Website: crate-barrel
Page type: customer-info-address
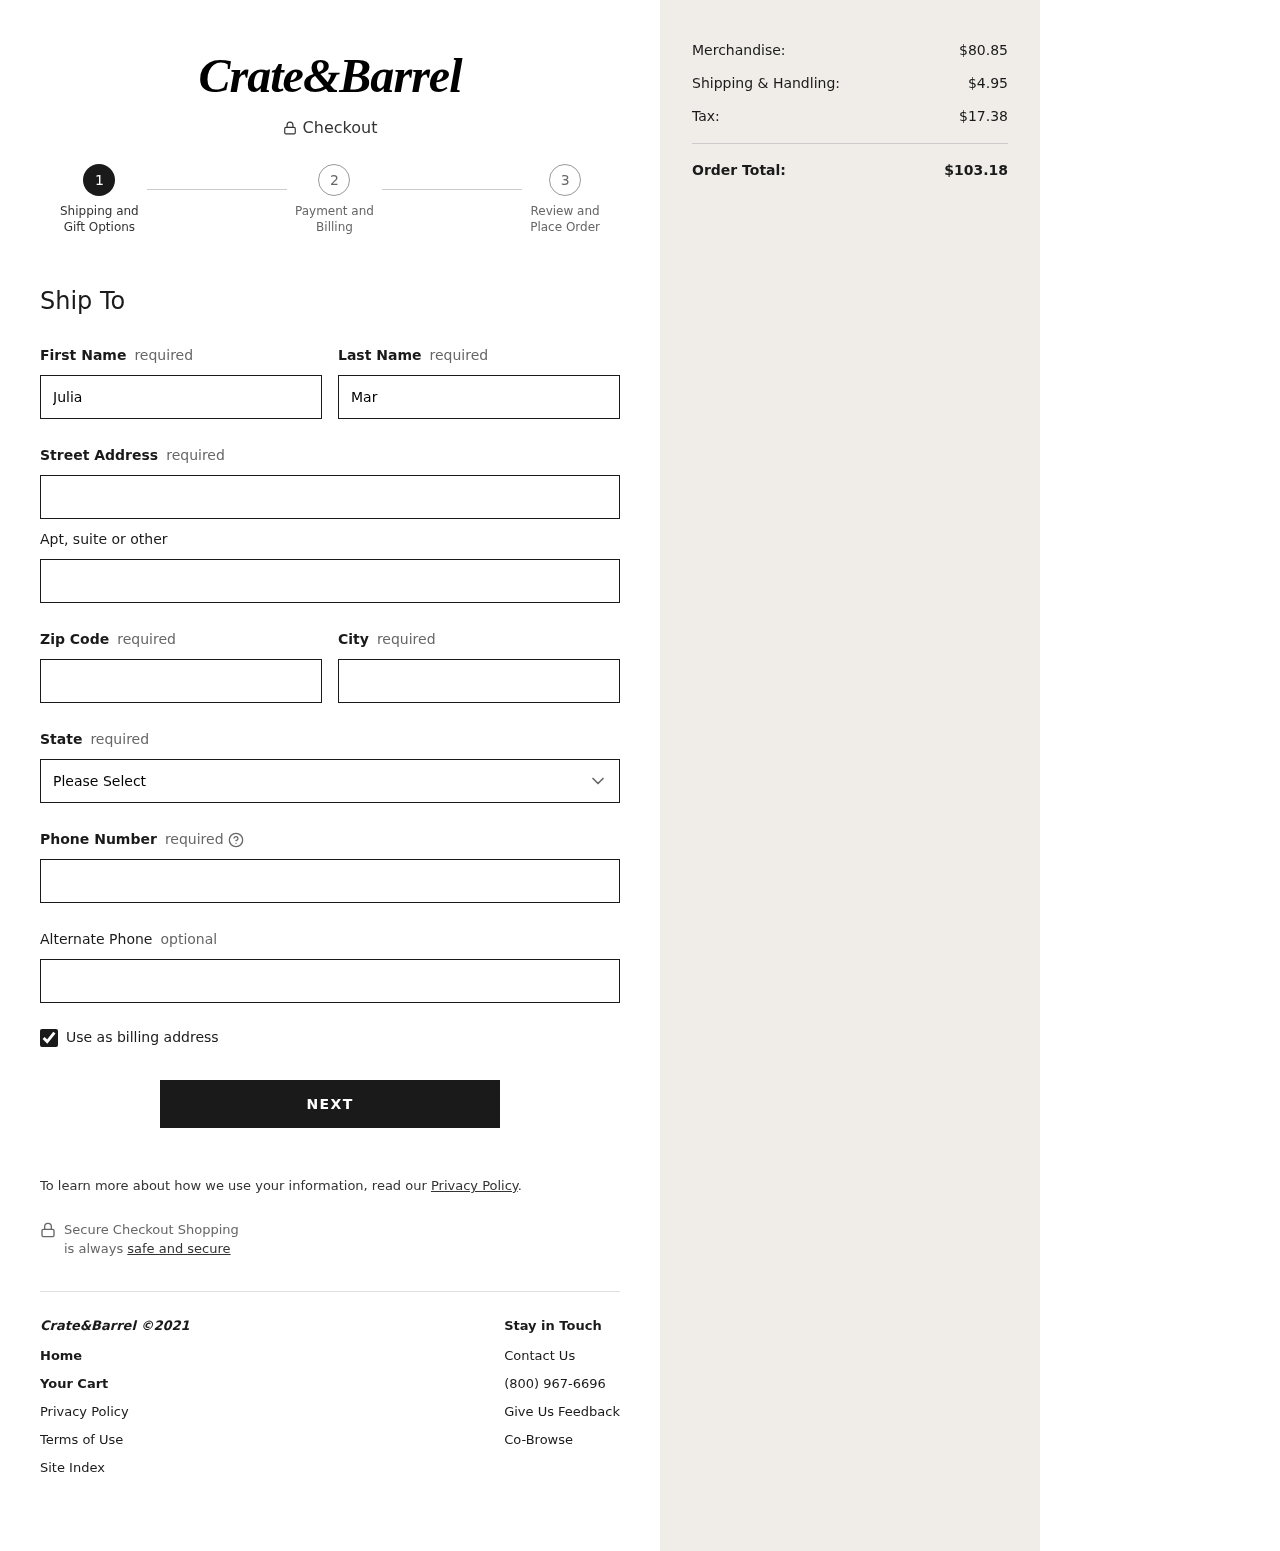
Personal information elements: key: PII_STATE
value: Iowa
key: PII_FIRSTNAME
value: Julia
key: PII_LASTNAME
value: Martinez
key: PII_STREET
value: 7551 Sara Ridge Apt. 862
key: PII_STREET2
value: Apt. 982
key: PII_POSTCODE
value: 52571
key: PII_CITY
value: New Megan
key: PII_PHONE
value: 6018789708
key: PII_PHONE_ALT
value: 6943844293
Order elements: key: ORDER_SUBTOTAL
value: $80.85
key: ORDER_SHIPPING_COST
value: $4.95
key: ORDER_TAX
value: $17.38
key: ORDER_TOTAL
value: $103.18